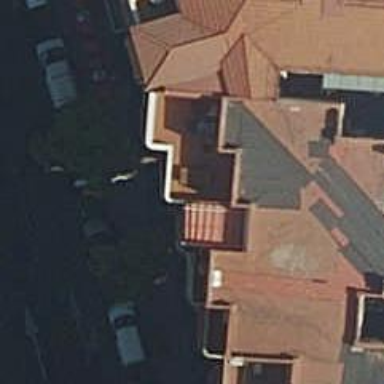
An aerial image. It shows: Restaurant.